Field crop: tomato
Growth stage: 1
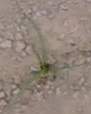
Species: cyperus